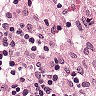
Metastatic tissue present: no